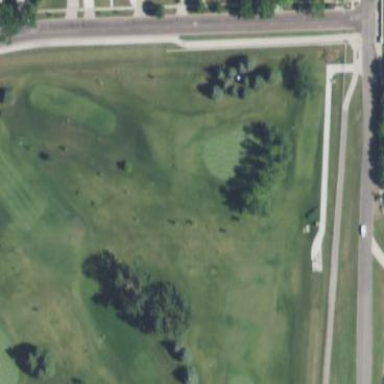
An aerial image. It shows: Grassy area designated for leisure. It is golf pitch with fairways.